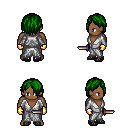
a pixel art fantasy rpg character, male body template, human, dark skin, white robe, gold greaves, green bangs hairstyle, gold gloves, ghillies, dagger, four views (front, back, left, right), 2x2 character sprite sheet, small pixel art, hard edges, no anti-aliasing